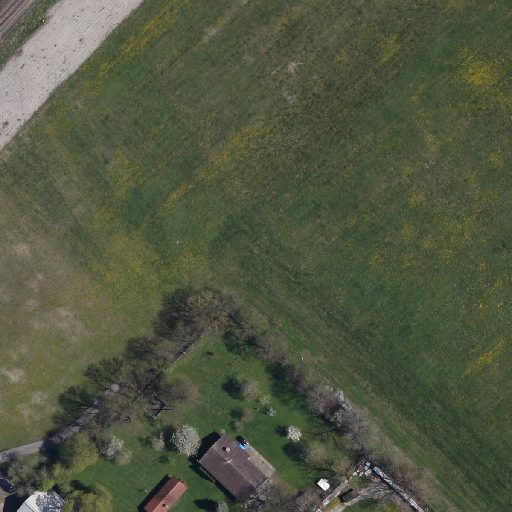
Referring expression: road